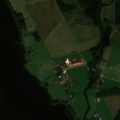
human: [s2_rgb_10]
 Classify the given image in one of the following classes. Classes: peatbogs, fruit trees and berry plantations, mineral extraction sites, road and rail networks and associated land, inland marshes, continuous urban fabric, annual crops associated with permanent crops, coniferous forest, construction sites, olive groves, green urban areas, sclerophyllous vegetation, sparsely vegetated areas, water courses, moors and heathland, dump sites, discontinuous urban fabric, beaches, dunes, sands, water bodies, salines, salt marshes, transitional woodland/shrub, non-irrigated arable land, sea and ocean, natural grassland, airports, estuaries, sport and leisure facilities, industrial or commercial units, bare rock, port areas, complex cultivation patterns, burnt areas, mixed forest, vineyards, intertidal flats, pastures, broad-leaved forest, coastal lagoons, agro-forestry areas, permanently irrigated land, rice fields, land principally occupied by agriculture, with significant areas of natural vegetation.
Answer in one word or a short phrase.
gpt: non-irrigated arable land, land principally occupied by agriculture, with significant areas of natural vegetation, mixed forest, water bodies